Question: I'm trying to a position a couple of views(let's say N) in a line, so that each one of them will take 1/N of the width of the screen. I'm aware how to achieve this using LinearLayout('layoutWeight'), but the thing is that I need to have another layouts that will appear below certain views that are in this line. The thing is that since all these views are wrapped into a LinearLayout I can't place my additional layouts inside this layout (for obvious reasons), and I can't refer to a particular view from the LinearLayout and place my views below it. Some visual aid in order to help explaining myself:

So I want to display the grey box exactly below the third box above. Currently I achieve this by getting the screen width and dividing it into N equal parts and setting the appropriate margin to this view. However, I don't like this very much. Is there a better way to achieve it?
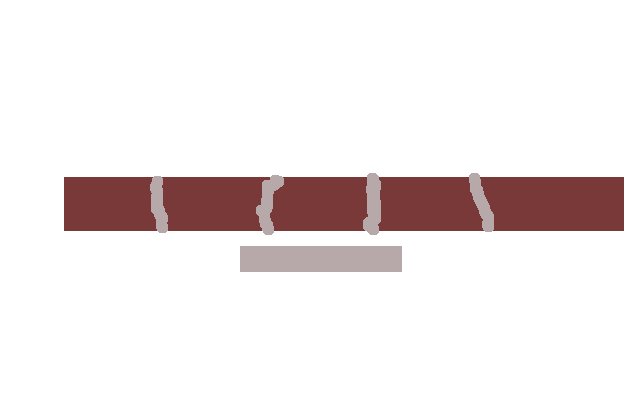
Answer: so you want to have one View or ViewGroup positioned so that its center is directly below the center of the third box?
Its possible but not very elegant:
The idea is to use a table layout and android:layout_span to join 3 cells in the second row and use a centered view inside that table span.
Example table layout:
'''
<TableRow>
<TextView
android:layout_column="0"
android:gravity="center"
android:padding="3dip"
android:text="0" />
<TextView
android:layout_column="1"
android:gravity="center"
android:padding="3dip"
android:text="1" />
<TextView
android:layout_column="2"
android:gravity="center"
android:padding="3dip"
android:text="2" />
<TextView
android:layout_column="3"
android:gravity="center"
android:padding="3dip"
android:text="3" />
<TextView
android:layout_column="4"
android:gravity="center"
android:padding="3dip"
android:text="4" />
</TableRow>
<TableRow>
<TextView
android:layout_column="0"
android:gravity="center"
android:padding="3dip"
android:text="0" />
<RelativeLayout
android:layout_span="3"
android:padding="3dip" >
<Button
android:layout_width="wrap_content"
android:layout_height="wrap_content"
android:layout_centerHorizontal="true"
android:gravity="center"
android:text="Button 1,2,3" />
</RelativeLayout>
<TextView
android:layout_column="4"
android:gravity="center"
android:padding="3dip"
android:text="4" />
</TableRow>
'''